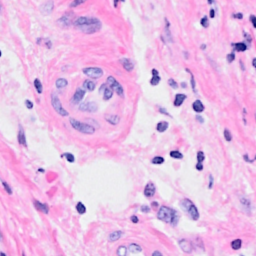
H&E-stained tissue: Breast